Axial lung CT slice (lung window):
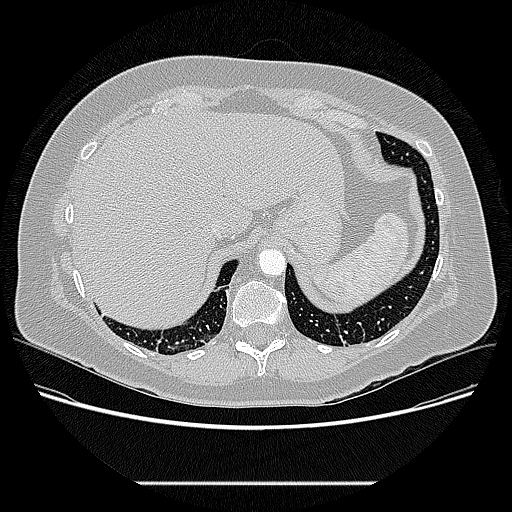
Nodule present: no